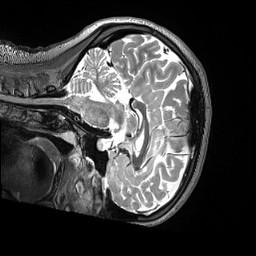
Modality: T2w
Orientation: sagittal
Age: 22
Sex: female
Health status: ill
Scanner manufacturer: siemens
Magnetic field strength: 3 T
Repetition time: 3.2 s
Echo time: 0.563 s